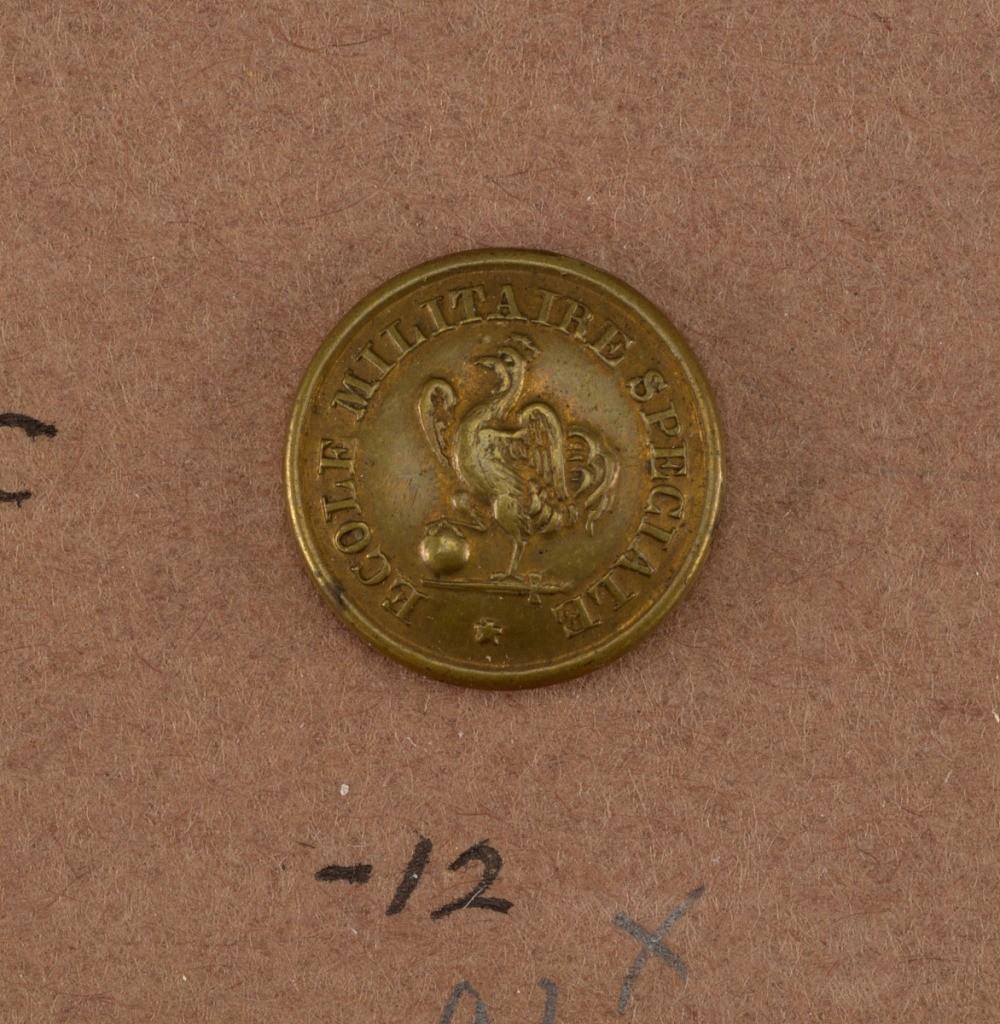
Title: Button
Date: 1830–52
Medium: A,B) Brass; C) gilt
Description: Three buttons showing Gallic Cock and words "Ecole Militaire Speciale" 1930-1852.

Component -a is on card i80
Component -b is on card C